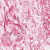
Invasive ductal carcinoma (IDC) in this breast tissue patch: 0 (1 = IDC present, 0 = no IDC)